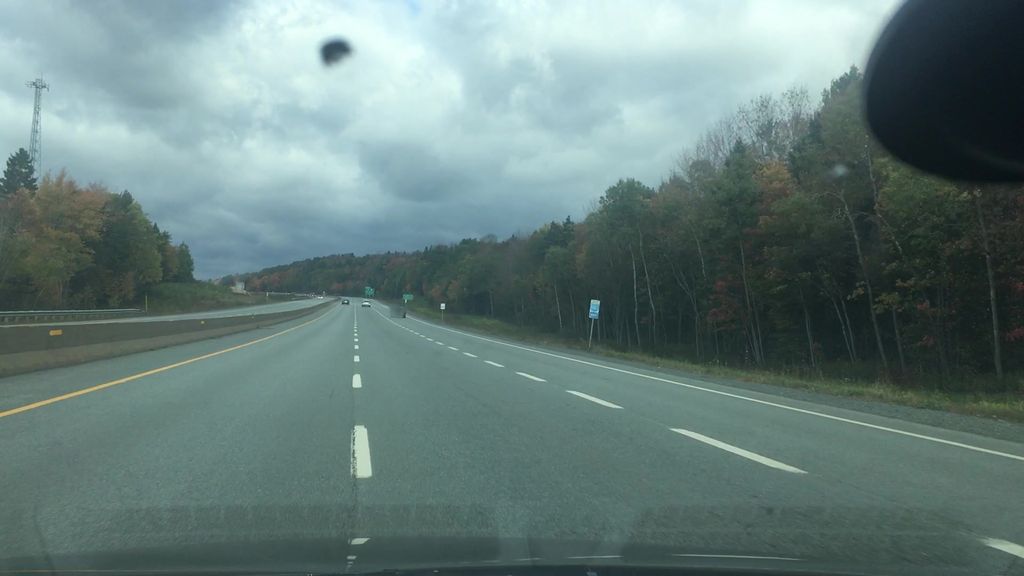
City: halifax